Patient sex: M
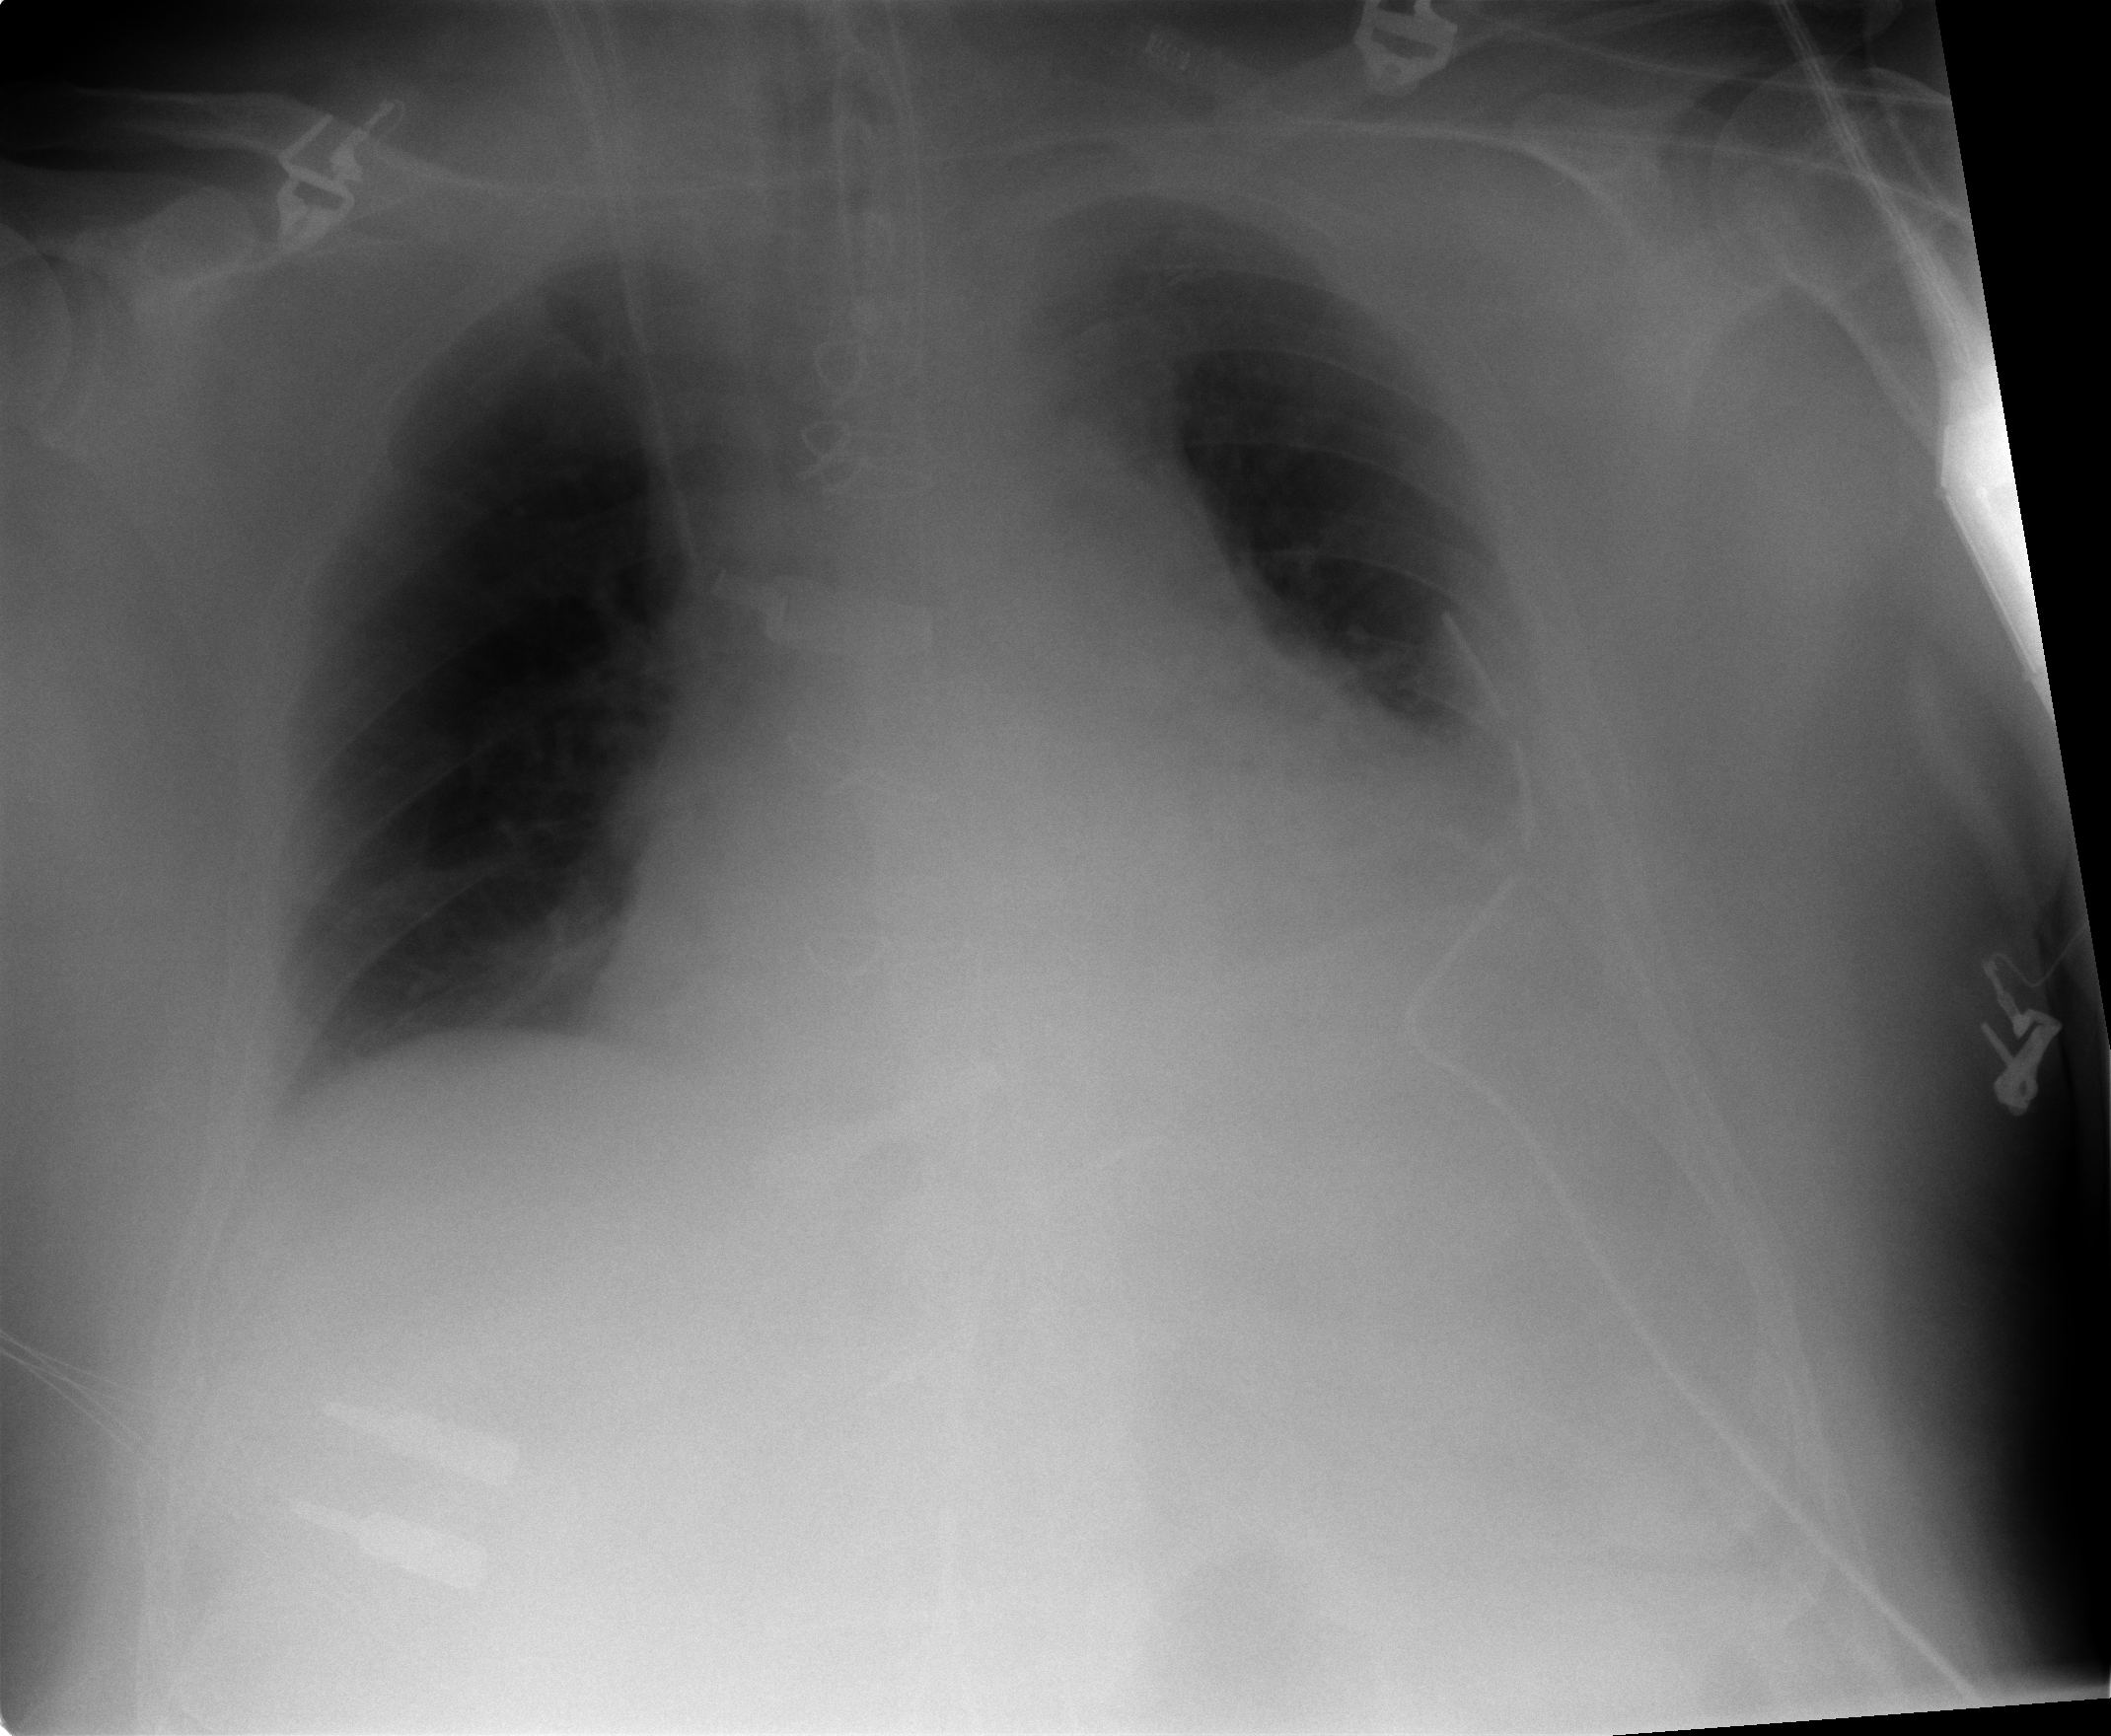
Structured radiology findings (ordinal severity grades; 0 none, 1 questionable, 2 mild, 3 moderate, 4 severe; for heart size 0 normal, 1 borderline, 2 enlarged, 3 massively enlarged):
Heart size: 2
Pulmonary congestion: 1
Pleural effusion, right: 2
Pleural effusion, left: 2
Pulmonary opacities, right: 0
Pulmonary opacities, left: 0
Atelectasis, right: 2
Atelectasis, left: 2